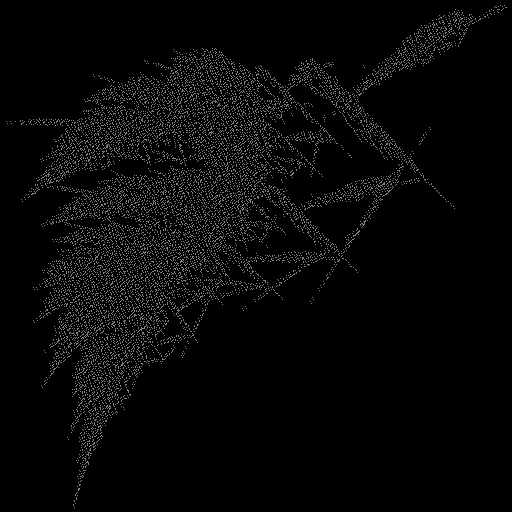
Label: turbanshell